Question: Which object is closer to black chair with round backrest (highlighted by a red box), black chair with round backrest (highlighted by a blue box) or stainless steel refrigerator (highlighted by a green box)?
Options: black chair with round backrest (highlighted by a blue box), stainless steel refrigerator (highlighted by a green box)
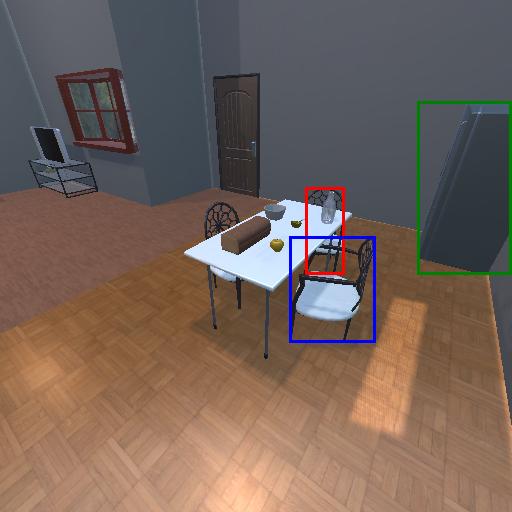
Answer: black chair with round backrest (highlighted by a blue box)